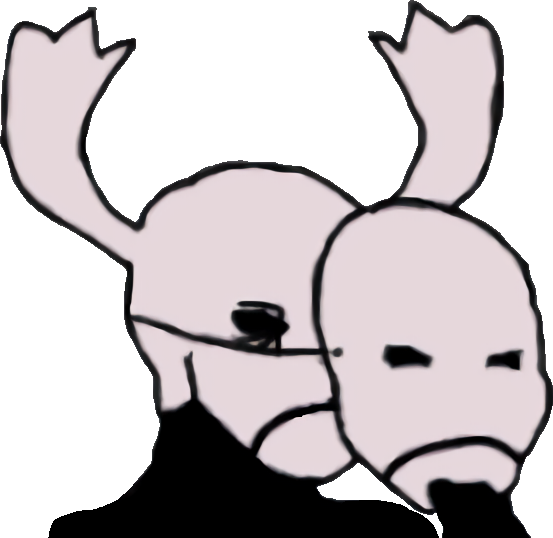
Label: 5_Oomer